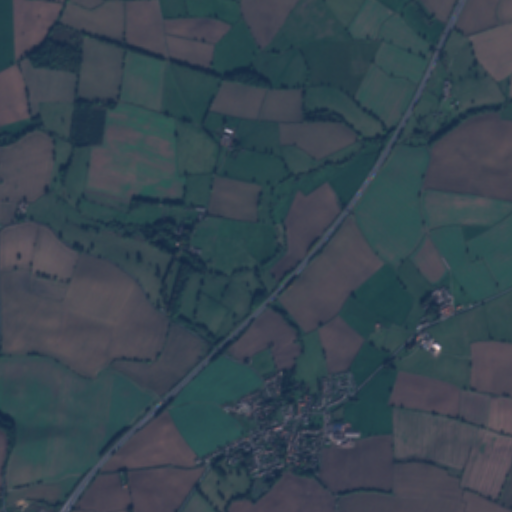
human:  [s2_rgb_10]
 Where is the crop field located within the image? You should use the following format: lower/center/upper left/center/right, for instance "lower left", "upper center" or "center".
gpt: The crop field is located in the left of the image.
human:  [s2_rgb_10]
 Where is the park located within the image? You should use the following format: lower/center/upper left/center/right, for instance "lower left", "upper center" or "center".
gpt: The park is located in the lower center of the image.
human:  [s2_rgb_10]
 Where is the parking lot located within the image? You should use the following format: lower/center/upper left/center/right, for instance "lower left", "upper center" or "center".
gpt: The parking lot is located in the lower center of the image.
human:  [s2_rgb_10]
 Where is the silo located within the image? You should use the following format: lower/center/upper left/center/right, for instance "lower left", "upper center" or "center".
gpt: The silo is located in the lower center of the image.
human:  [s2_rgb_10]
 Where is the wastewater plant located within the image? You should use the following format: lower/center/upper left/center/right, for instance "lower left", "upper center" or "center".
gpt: The wastewater plant is located in the lower center of the image.
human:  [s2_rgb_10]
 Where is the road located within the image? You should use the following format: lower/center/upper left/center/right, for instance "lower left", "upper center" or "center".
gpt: There is no road in the image.